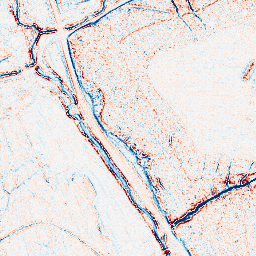
Category: edge_preserving
Decomposition family: anisotropic_diffusion
Decomposition parameters: iterations: 10
kappa: 100
gamma: 0.05
Upsampling method: sinc_hamming
Upsampling parameters: scale: 2
kernel_size: 4
Upsampling scale: 2